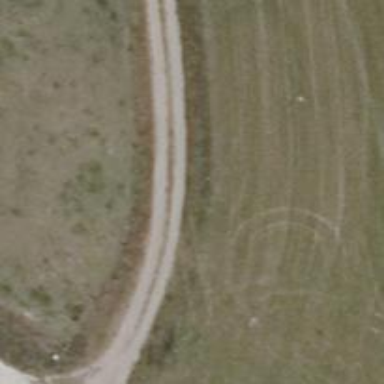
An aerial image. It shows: Track road with grade4 tracktype.